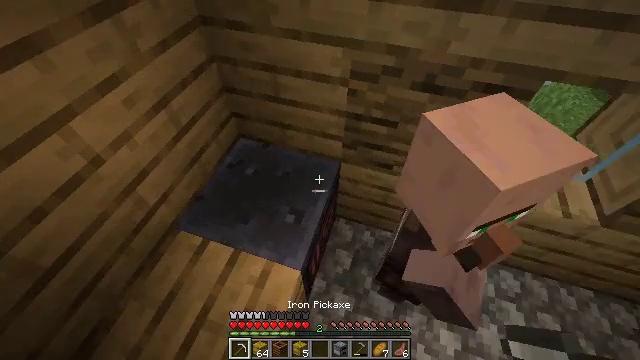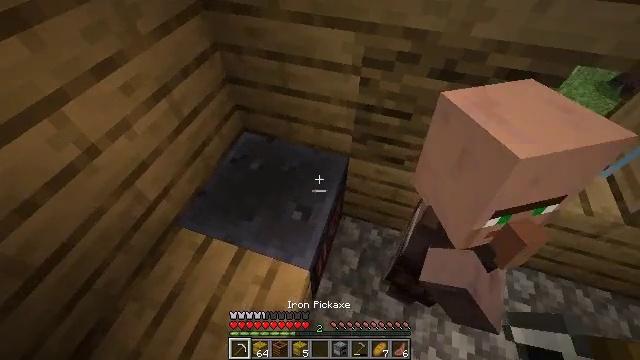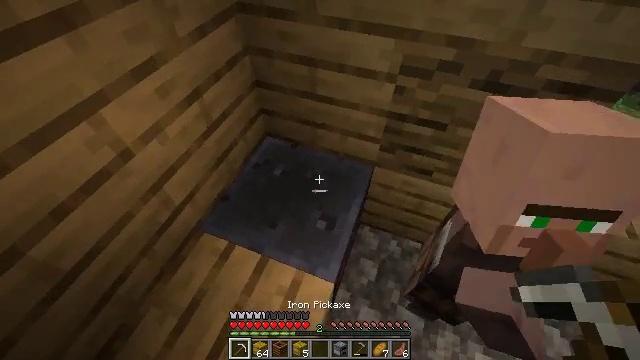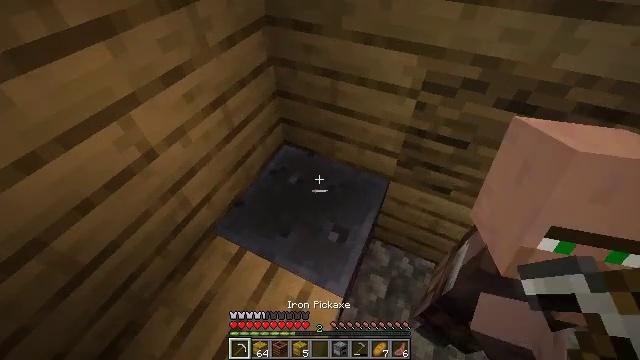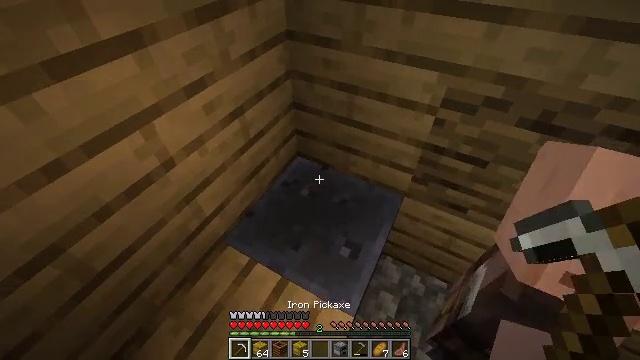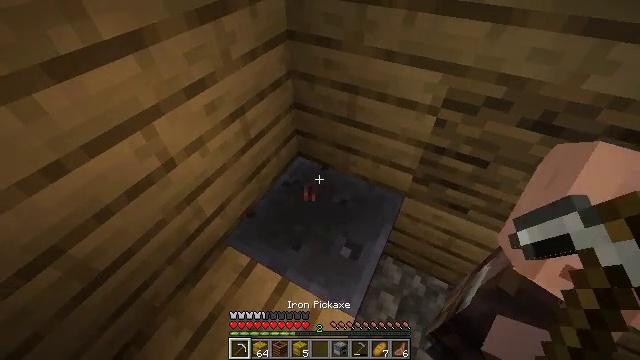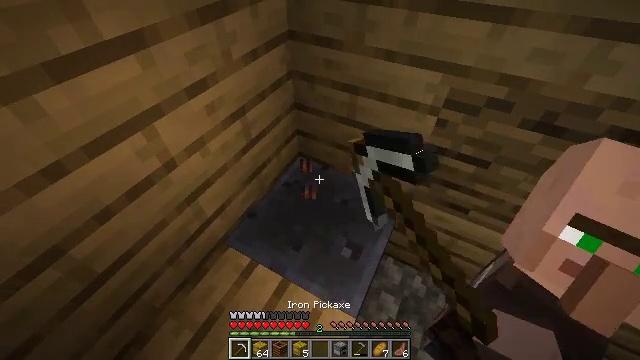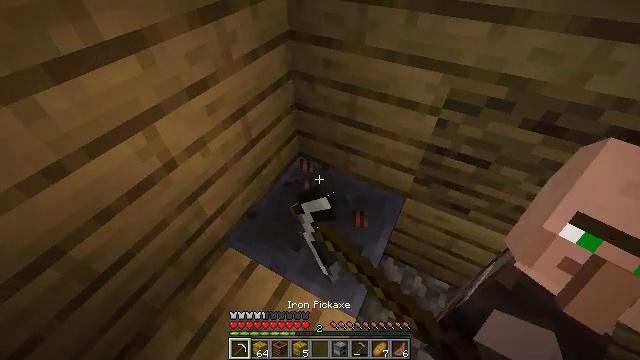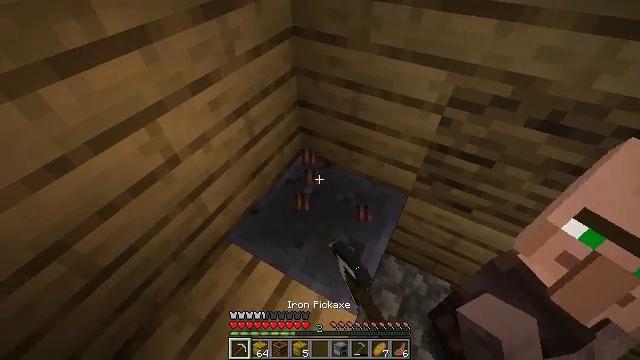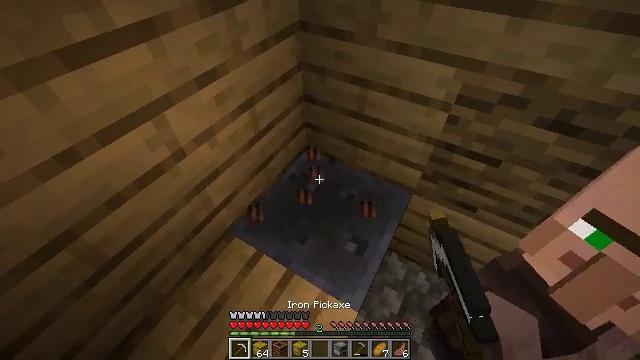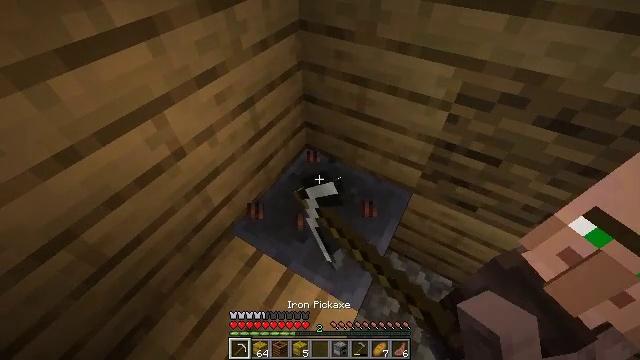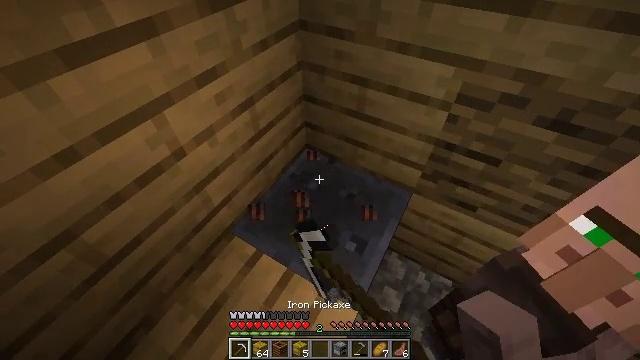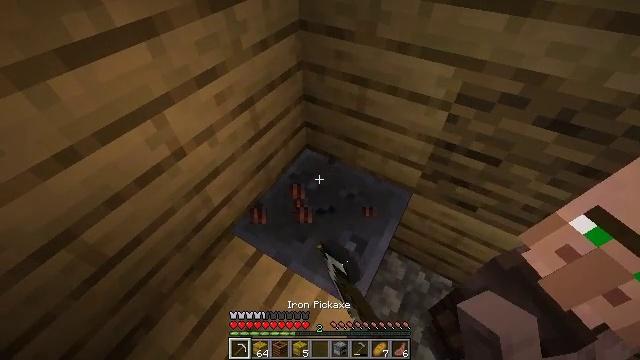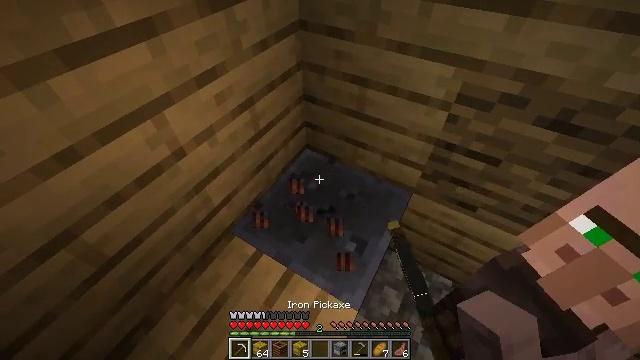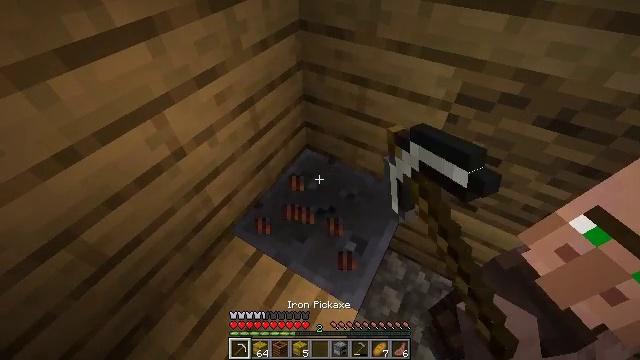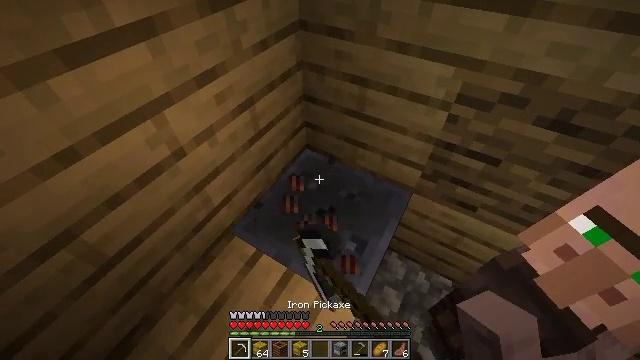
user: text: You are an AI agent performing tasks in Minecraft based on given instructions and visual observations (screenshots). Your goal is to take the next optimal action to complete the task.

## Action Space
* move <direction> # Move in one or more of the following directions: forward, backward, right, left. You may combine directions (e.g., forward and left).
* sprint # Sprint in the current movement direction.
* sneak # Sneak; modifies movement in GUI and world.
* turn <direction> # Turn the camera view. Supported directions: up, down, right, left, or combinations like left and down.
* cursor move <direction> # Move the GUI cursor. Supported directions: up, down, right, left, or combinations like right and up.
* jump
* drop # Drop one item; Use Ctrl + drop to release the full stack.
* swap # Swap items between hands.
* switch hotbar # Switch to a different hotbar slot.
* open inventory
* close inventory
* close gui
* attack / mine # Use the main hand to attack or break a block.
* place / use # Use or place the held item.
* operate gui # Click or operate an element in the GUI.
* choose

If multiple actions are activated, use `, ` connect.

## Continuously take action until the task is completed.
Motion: motion action
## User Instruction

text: Gather the smithing table into your inventory.
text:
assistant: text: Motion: no_op
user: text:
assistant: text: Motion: turn left
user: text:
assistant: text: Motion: turn left and up
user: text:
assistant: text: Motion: turn left and up
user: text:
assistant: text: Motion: attack / mine
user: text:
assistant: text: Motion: attack / mine
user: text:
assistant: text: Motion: attack / mine
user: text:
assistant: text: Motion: attack / mine
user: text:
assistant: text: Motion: turn left, attack / mine
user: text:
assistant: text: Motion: attack / mine
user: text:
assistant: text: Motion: attack / mine
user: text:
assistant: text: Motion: attack / mine
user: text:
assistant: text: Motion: attack / mine
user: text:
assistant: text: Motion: attack / mine
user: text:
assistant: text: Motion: attack / mine
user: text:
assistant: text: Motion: attack / mine
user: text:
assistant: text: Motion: attack / mine
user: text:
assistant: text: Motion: turn down, attack / mine
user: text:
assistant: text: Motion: attack / mine
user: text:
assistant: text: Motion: attack / mine
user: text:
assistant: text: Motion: attack / mine
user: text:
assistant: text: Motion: attack / mine
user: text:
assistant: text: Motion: attack / mine
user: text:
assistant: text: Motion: attack / mine
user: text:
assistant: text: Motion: attack / mine
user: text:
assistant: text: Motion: move left, attack / mine
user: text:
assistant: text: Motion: move left, turn right, attack / mine
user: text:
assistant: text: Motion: move left, turn right, attack / mine
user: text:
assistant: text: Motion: move left, turn right, attack / mine
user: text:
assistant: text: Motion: turn right, attack / mine